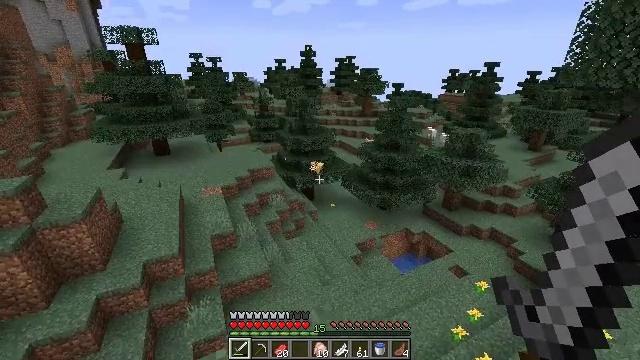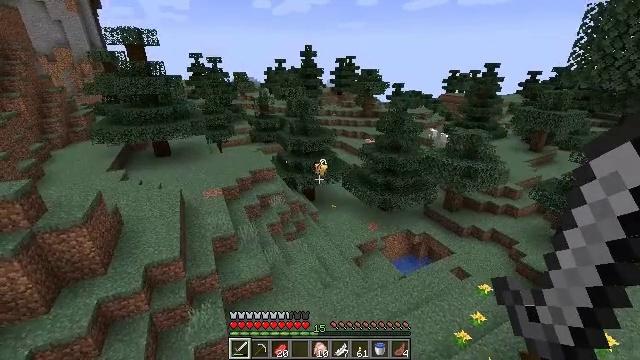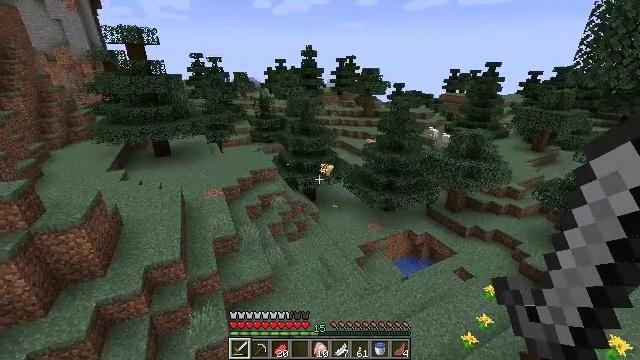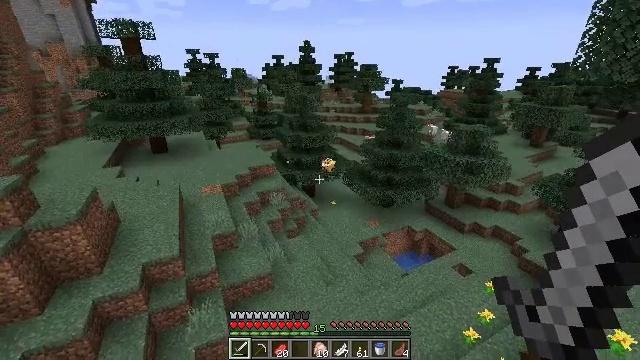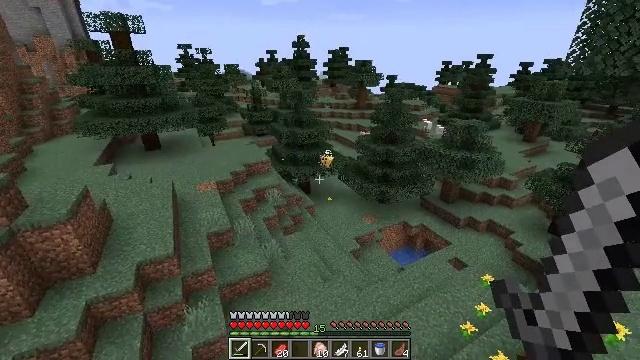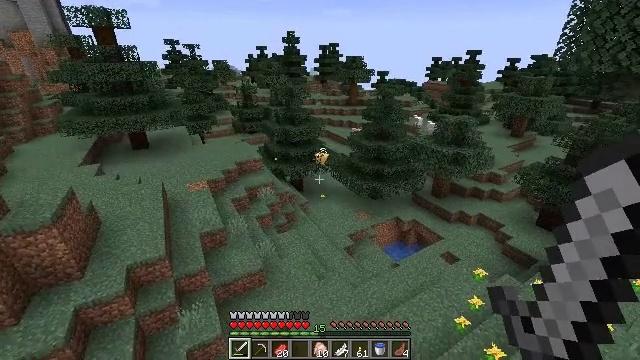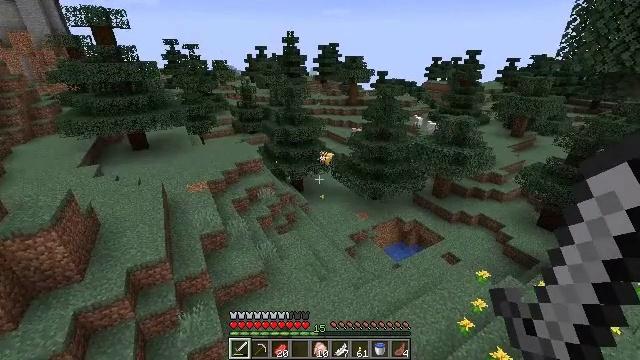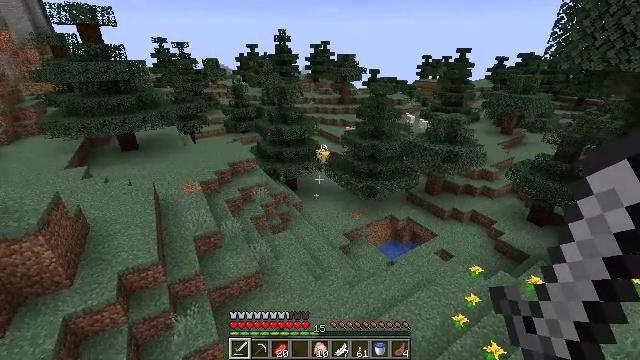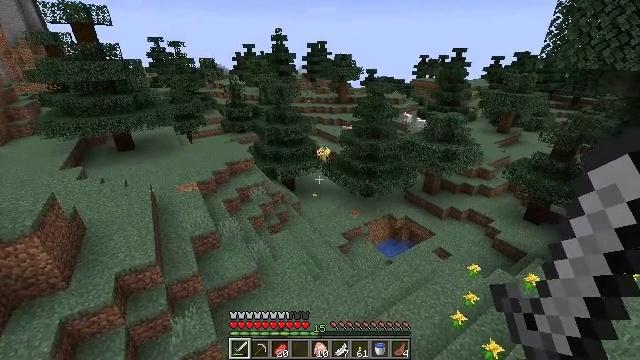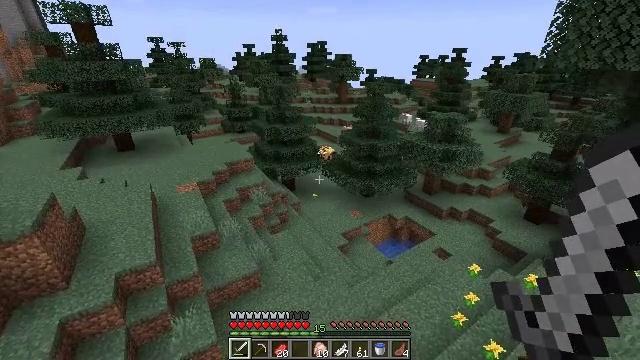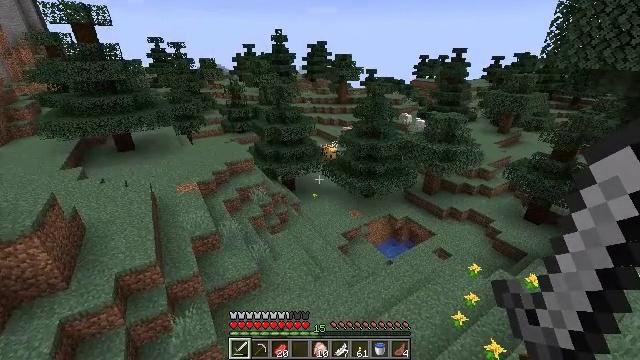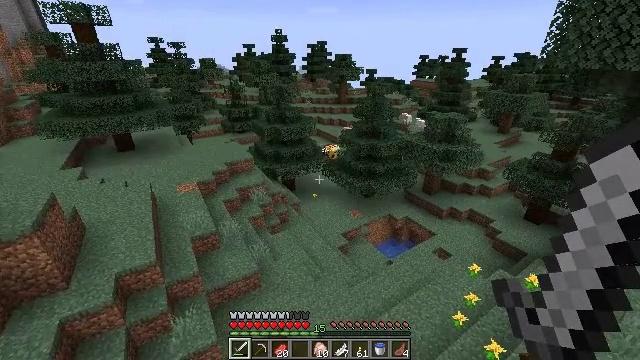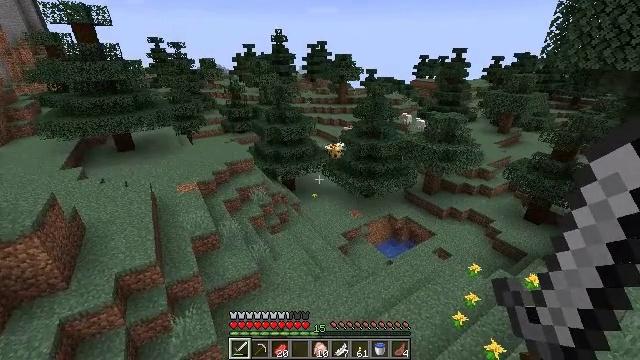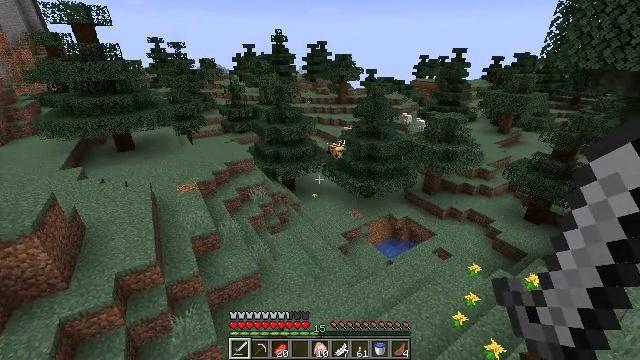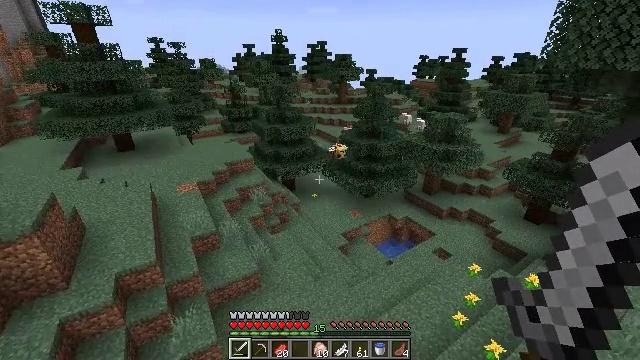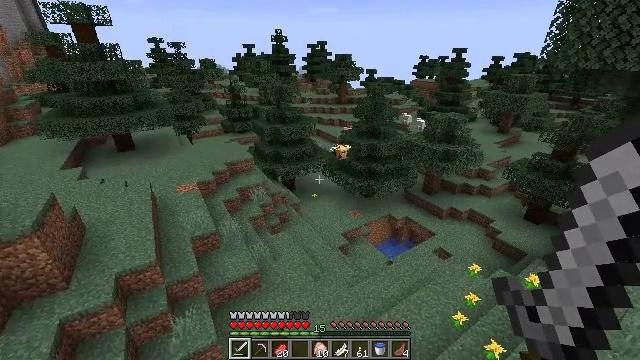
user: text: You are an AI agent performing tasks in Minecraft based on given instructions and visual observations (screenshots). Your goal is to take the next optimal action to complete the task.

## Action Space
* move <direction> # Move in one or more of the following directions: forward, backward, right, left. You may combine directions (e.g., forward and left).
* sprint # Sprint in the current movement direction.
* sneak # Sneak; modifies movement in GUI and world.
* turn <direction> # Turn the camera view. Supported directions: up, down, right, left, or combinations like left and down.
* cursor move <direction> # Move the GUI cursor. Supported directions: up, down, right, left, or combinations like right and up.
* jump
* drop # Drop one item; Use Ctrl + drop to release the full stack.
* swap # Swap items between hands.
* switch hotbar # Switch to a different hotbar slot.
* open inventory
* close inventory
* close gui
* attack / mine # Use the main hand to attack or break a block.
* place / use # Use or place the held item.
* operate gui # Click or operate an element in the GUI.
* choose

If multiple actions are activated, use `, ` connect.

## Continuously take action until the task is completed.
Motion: motion action
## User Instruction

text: Collect the grass block using a shovel.
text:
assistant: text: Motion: move forward and move left
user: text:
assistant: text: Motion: move forward and move left
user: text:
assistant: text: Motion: move forward and move left
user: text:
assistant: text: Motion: turn right
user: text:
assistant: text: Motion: turn right
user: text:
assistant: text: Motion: no_op
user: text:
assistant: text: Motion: turn right
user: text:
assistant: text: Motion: no_op
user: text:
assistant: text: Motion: no_op
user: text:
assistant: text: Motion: no_op
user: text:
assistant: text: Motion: no_op
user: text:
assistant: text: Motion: no_op
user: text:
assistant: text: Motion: no_op
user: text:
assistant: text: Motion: no_op
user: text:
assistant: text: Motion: no_op
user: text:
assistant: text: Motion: no_op
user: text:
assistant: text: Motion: no_op
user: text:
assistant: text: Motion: no_op
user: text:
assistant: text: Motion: turn left
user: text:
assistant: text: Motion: turn left
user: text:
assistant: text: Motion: turn left and up
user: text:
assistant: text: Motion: turn left and up
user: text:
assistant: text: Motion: no_op
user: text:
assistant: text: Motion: no_op
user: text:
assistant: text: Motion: no_op
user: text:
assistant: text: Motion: turn left
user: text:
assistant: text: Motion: no_op
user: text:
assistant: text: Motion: no_op
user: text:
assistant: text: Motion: move forward
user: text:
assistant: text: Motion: move forward, turn left